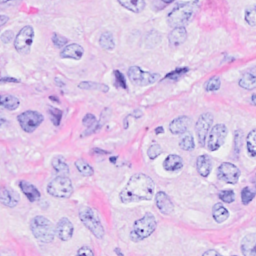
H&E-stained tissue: Breast